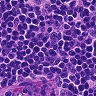
Metastatic tissue present: no